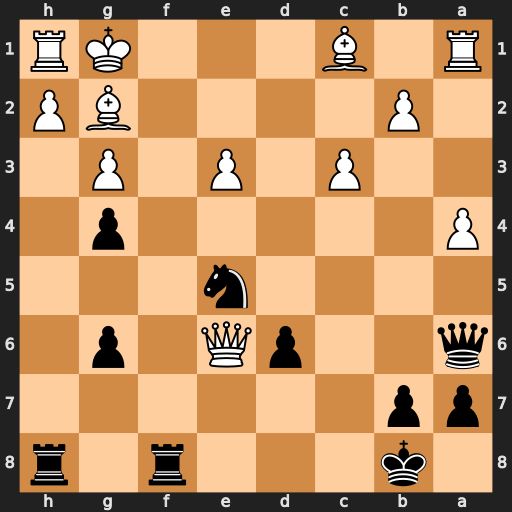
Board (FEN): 1k3r1r/pp6/q2pQ1p1/4n3/P5p1/2P1P1P1/1P4BP/R1B3KR
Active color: b
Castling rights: -
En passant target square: -
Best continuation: Qd3 Qd5 Rf1+ Bxf1 Qxd5